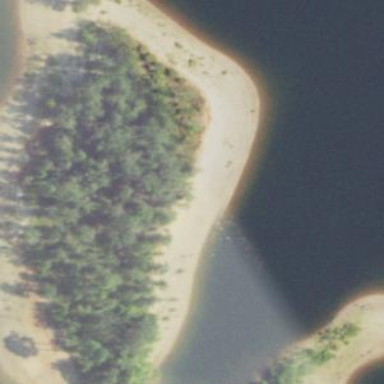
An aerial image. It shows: Forested islet.